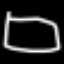
Label: square